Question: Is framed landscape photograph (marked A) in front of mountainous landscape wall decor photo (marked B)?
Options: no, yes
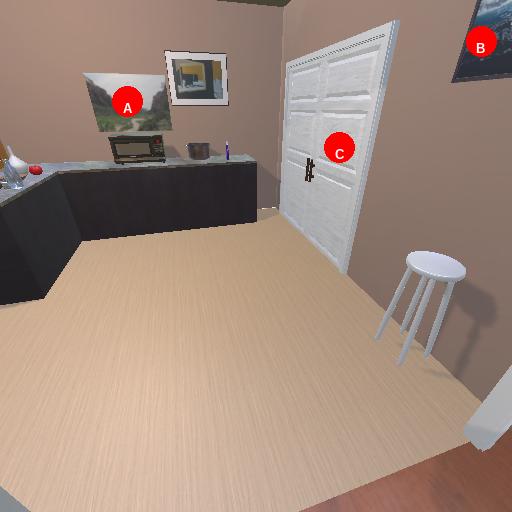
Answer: no